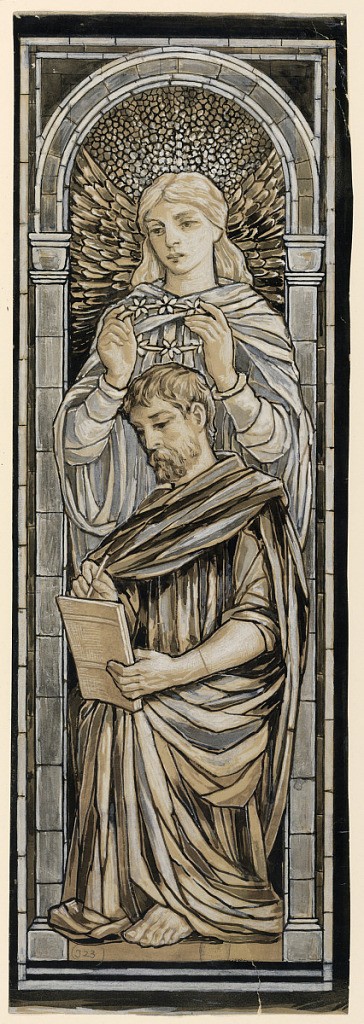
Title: Study for the Goddard Memorial Window, in St. John's Church, Providence, Rhode Island
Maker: Francis Augustus Lathrop, American, 1849–1909
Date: ca. 1889
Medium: Brush and black and grey watercolor, white gouache, graphite on brown paper
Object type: Drawing
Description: Two figures in an archway. A male figure kneels, holding a tablet. An angel stands above, holding a crown over the kneeling figure's head.